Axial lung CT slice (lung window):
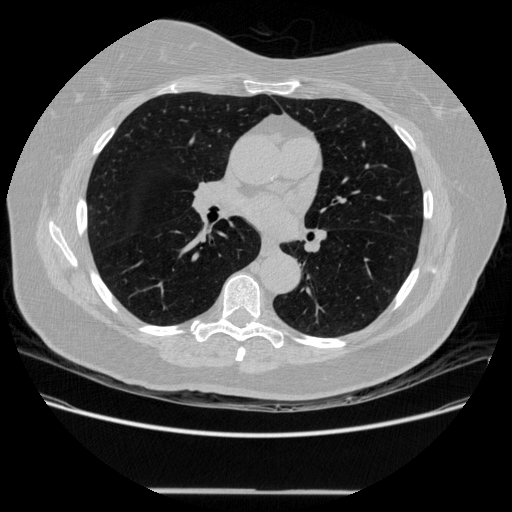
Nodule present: no